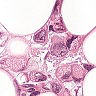
Metastatic tissue present: yes